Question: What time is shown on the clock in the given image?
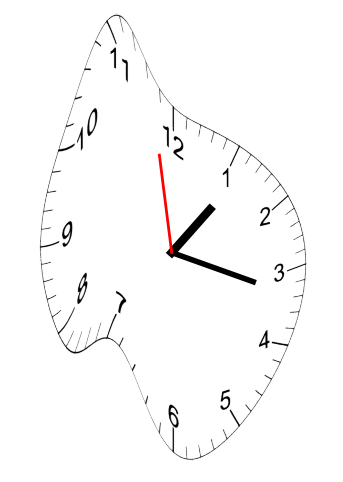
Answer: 01:16:58